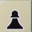
Piece: bP